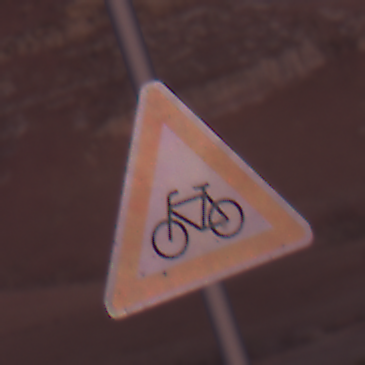
Verkehrszeichen: RadverkehrRechts
Umgebung: Outdoor, Nature
Tageszeit: Dawn
Wetter: PartlyCloudy
Licht: Natural
Jahreszeit: NotSpecified
Kontrast: MediumContrast